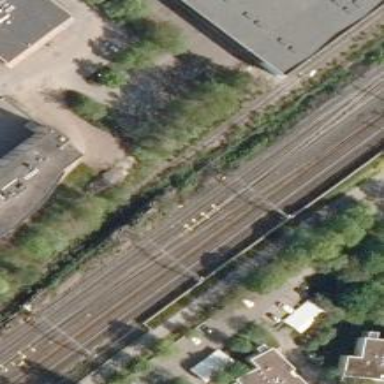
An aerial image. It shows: Abandoned railway.